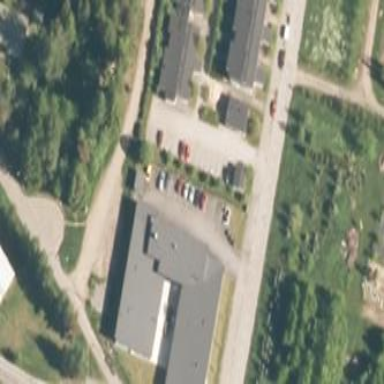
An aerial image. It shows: Building.